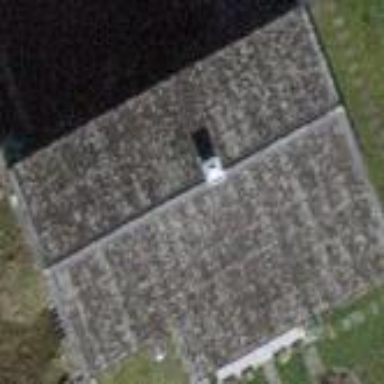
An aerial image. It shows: Building with tile roof.